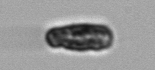
Label: Pseudochattonella_farcimen